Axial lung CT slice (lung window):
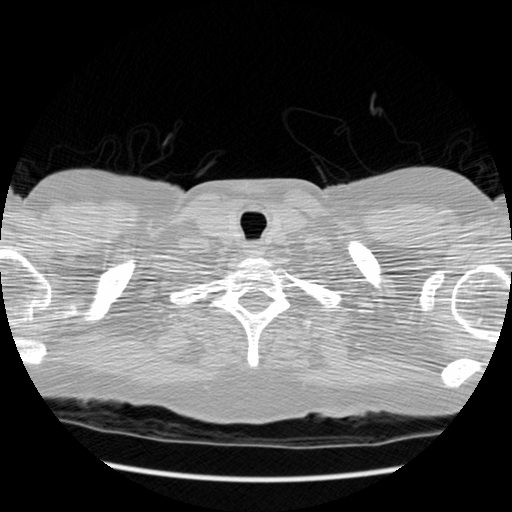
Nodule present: no